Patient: sex F, age 75
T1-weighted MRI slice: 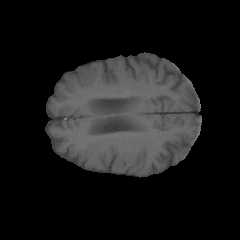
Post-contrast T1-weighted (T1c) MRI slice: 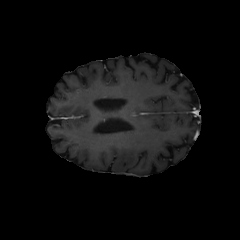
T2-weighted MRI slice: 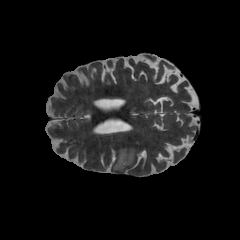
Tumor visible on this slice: yes
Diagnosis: Astrocytoma, IDH-wildtype
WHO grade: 3